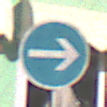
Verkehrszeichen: VorgeschriebeneFahrtrichtungHierRechts
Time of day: MorningAfternoon
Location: Outdoor (Special)
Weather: PartlyCloudy
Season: NotSpecified
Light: Natural